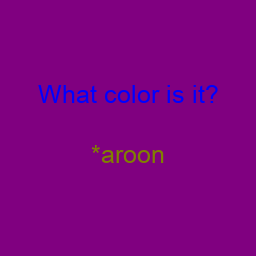
Color: olive
Color name shown: maroon
Background color: purple
Question text color: blue